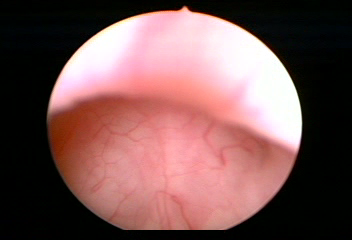
Modality: WLC
Class: Normal mucosa
Bladder cancer association: No